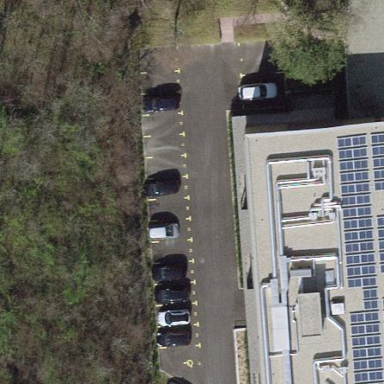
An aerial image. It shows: Parking available on the street side.